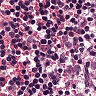
Metastatic tissue present: yes